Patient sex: M
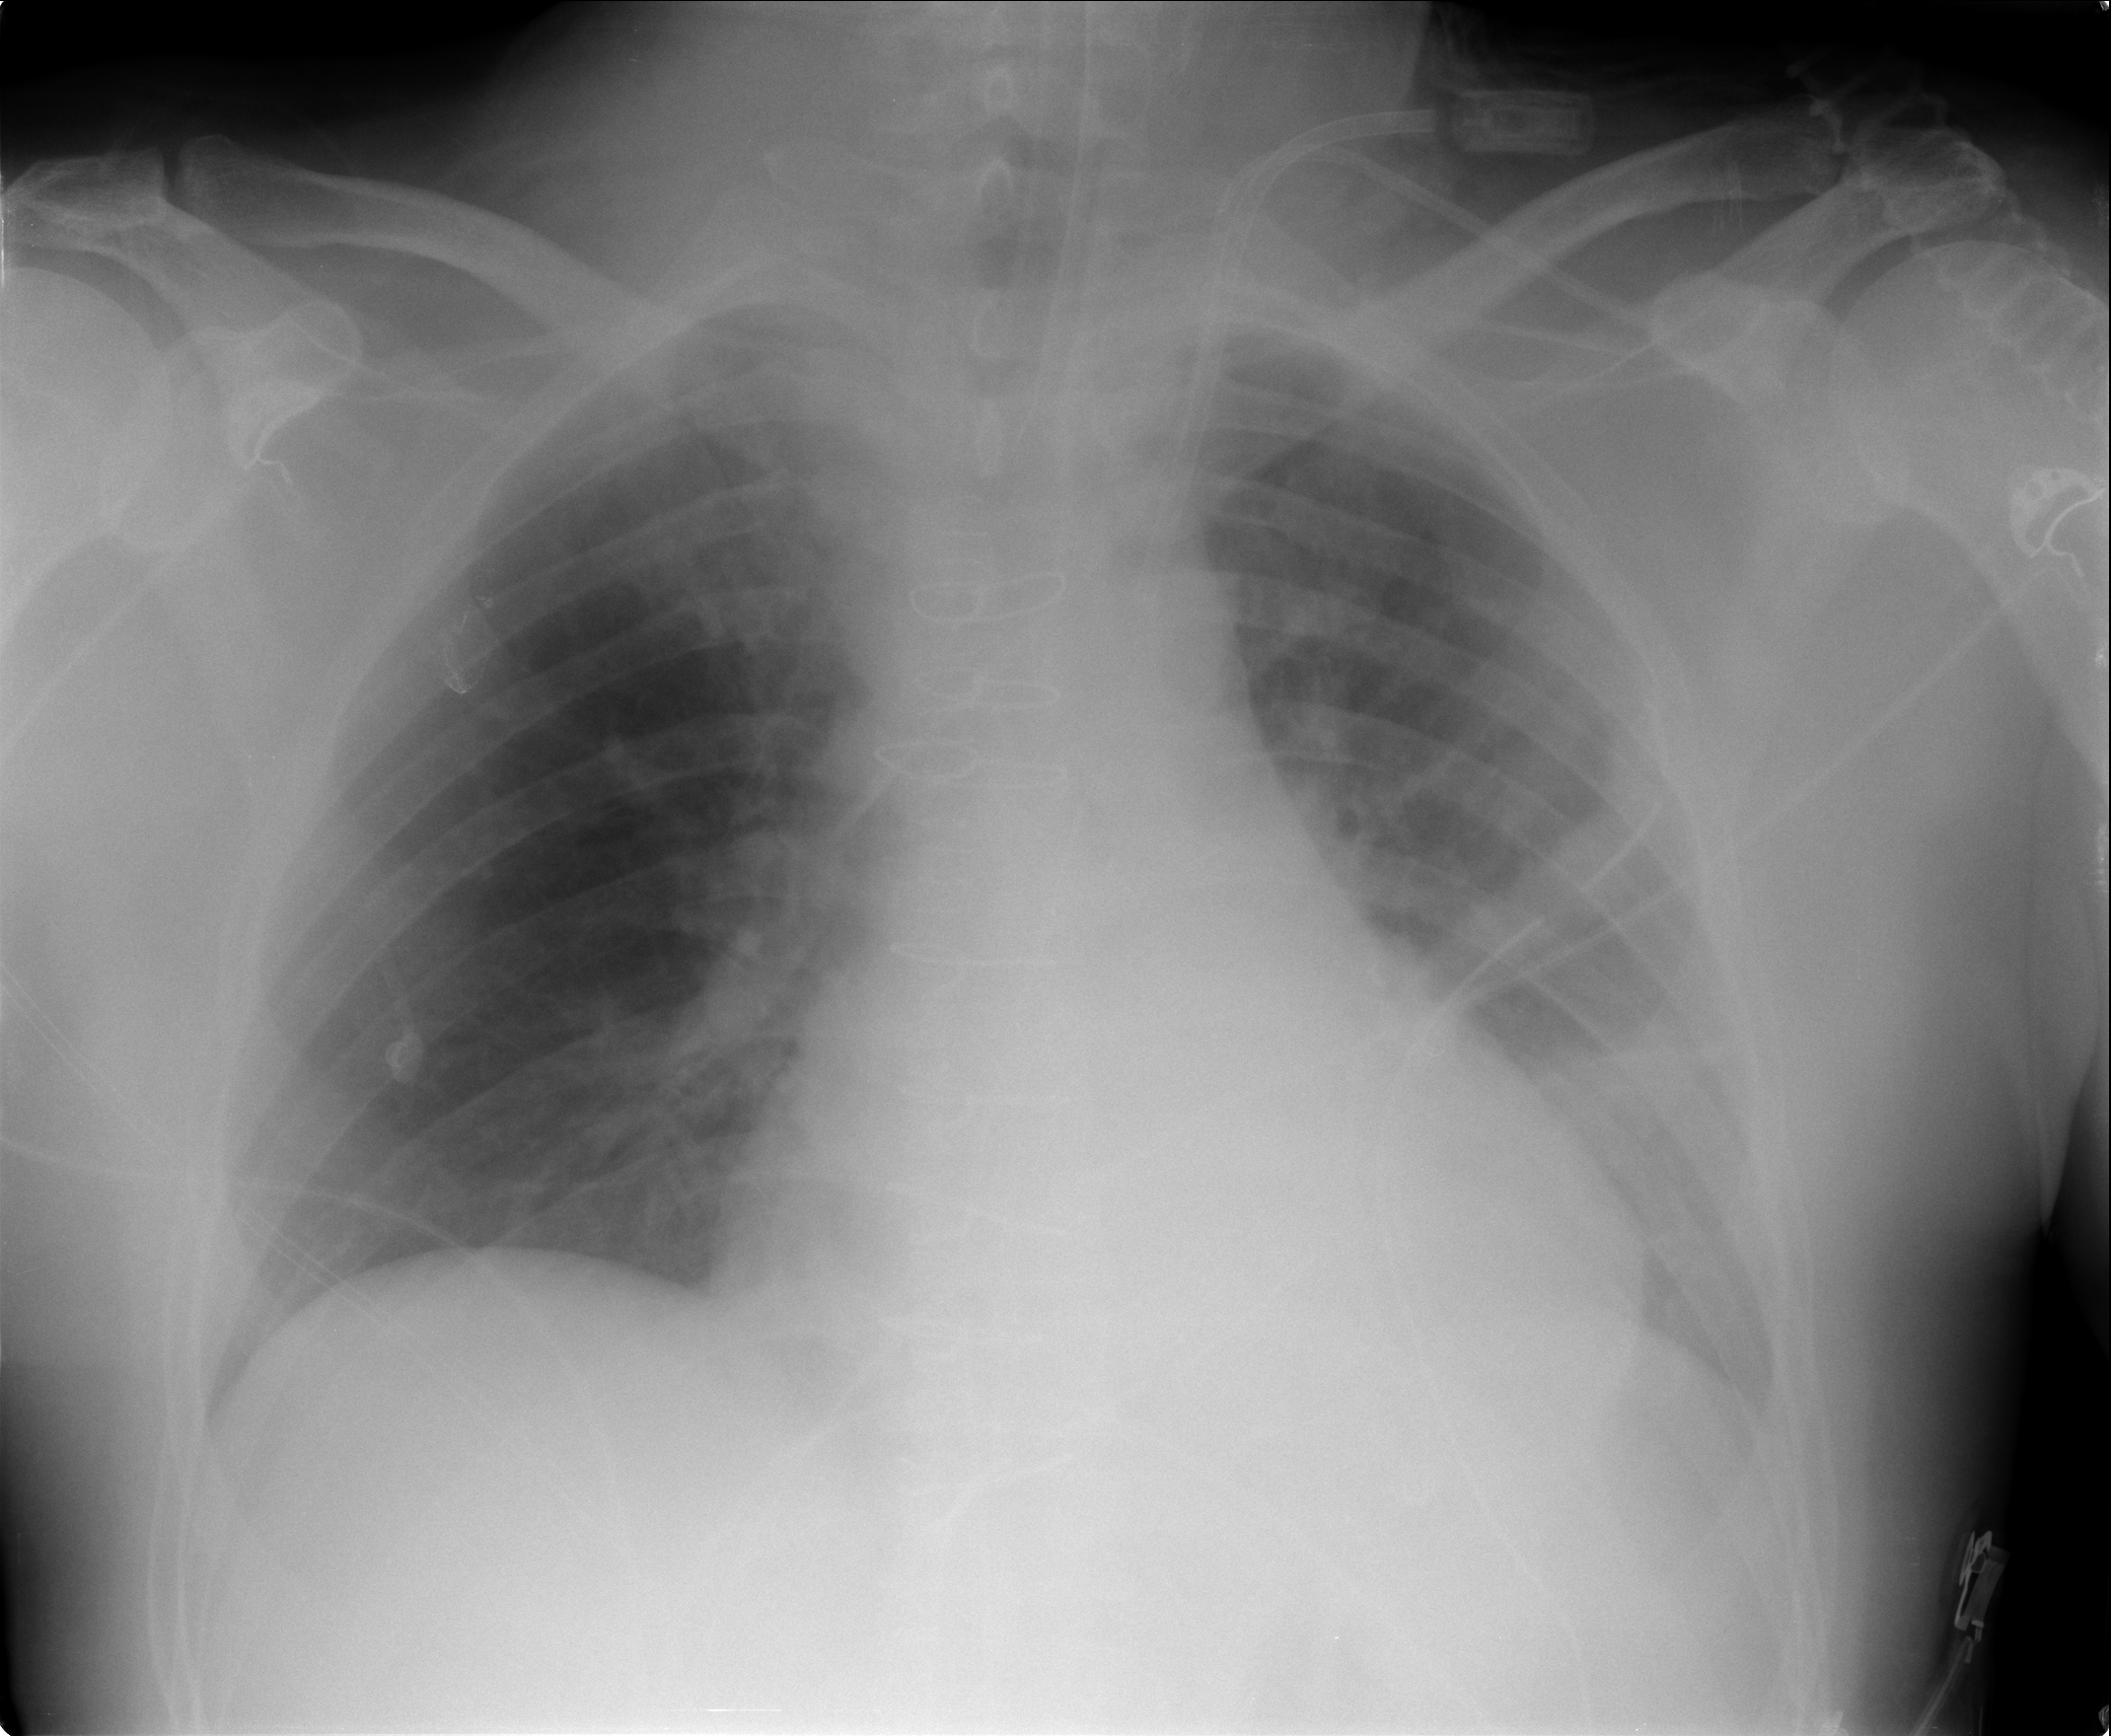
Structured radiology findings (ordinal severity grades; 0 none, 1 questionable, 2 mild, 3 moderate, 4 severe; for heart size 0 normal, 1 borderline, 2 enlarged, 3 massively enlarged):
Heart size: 2
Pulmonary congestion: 0
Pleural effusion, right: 0
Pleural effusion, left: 1
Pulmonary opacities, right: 0
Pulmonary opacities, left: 0
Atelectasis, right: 0
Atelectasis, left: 1